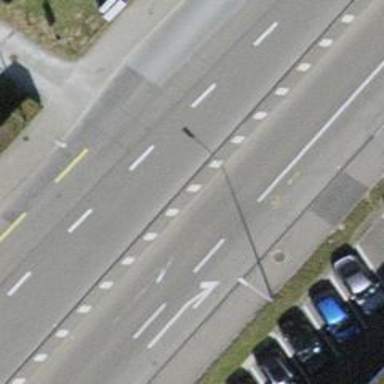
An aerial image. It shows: Primary highway with trolley wires overhead. The surface of the road is asphalt.